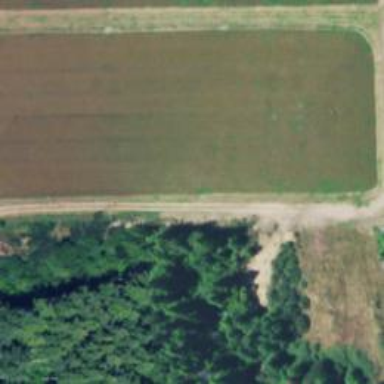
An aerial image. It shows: Farmland where cranberries are grown.